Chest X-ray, AP view. Patient: 63 years old, sex F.
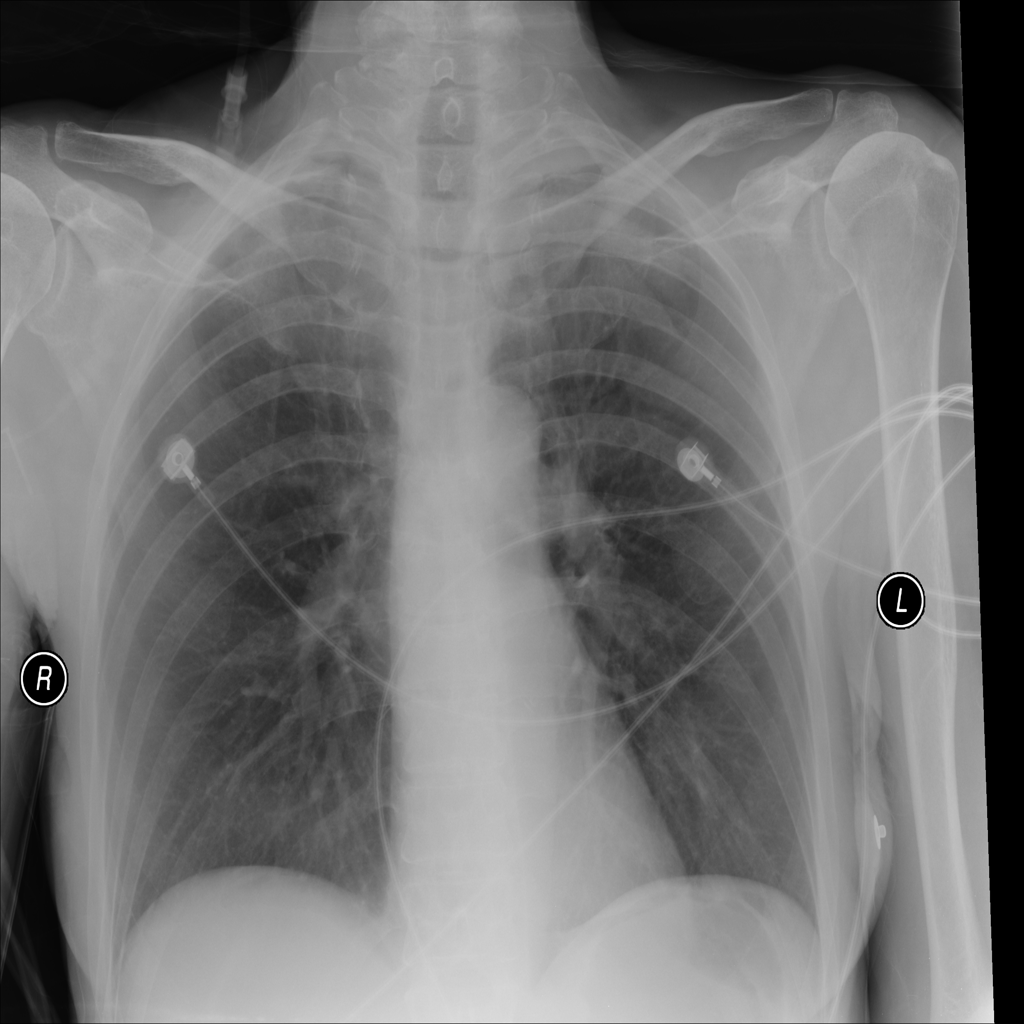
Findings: No Finding